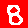
Digit: 8